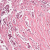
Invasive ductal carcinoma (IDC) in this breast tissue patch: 1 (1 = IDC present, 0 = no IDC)